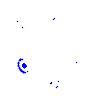
Particle: electron